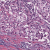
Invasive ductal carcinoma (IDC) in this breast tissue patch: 1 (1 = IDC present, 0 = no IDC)